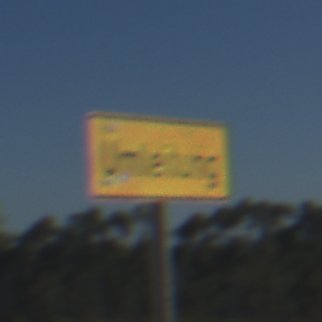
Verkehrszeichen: Umleitungsankuendigung
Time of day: MorningAfternoon
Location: Outdoor (RoadRail)
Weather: Clear
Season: NotSpecified
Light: Natural